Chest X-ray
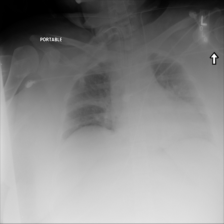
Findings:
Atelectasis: negative
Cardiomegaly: negative
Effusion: negative
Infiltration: positive
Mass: negative
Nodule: negative
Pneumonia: negative
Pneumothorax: negative
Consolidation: negative
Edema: negative
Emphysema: negative
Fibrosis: negative
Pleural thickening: negative
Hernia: negative